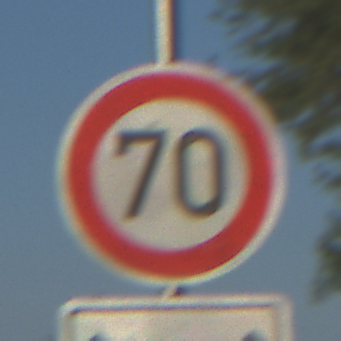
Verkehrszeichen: Geschwindigkeit70
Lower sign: LaengeEinerStrecke2
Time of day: MorningAfternoon
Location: Outdoor (RoadRail)
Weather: Clear
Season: NotSpecified
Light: Natural